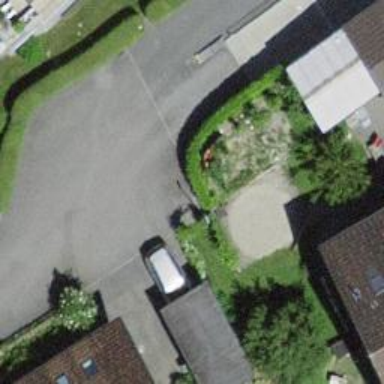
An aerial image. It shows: Street cabinet.